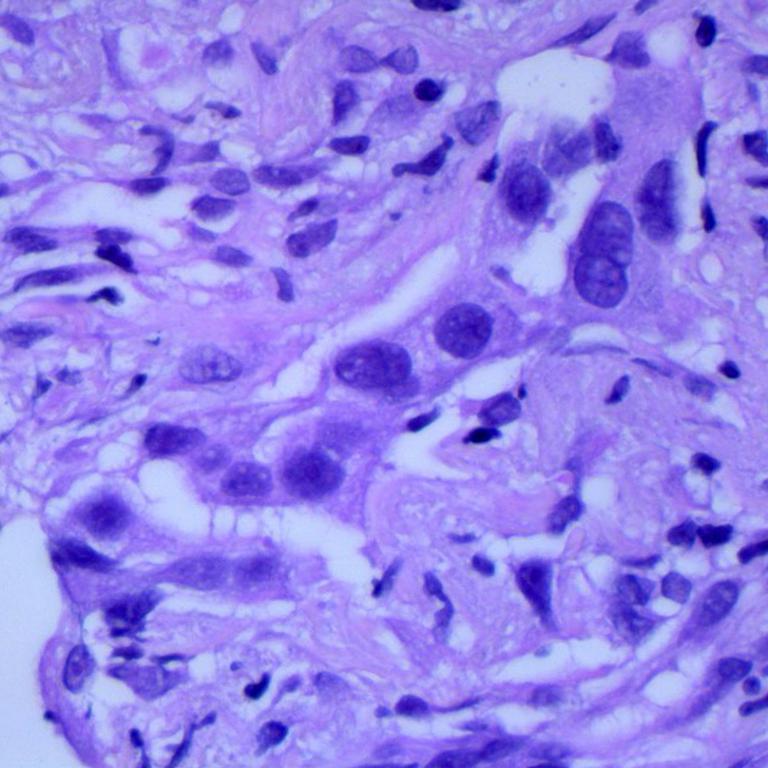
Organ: lung
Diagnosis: adenocarcinomas